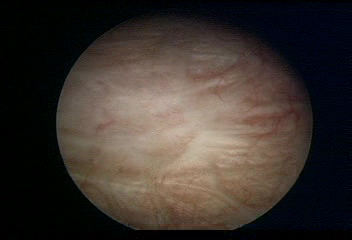
Modality: WLC
Class: Normal mucosa
Bladder cancer association: No